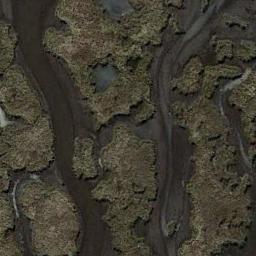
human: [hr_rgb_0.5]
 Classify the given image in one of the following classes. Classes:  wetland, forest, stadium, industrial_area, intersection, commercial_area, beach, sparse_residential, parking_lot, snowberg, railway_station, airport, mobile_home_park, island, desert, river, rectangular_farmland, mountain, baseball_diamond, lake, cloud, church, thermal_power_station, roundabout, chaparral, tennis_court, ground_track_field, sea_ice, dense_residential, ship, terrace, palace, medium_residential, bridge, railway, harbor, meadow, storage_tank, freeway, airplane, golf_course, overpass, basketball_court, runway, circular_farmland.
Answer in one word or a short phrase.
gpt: wetland